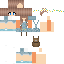
A female human skin with pale skin, wearing brown long hair dressed in a blue tshirt and blue pants, featuring a closed mouth.